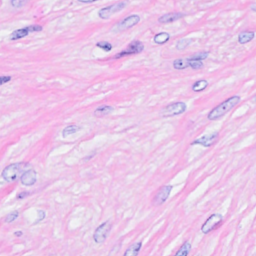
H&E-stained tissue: Breast